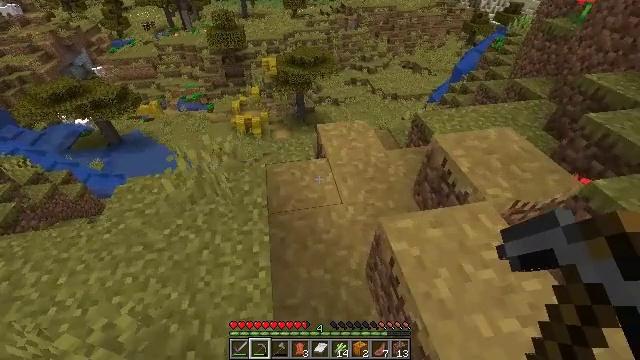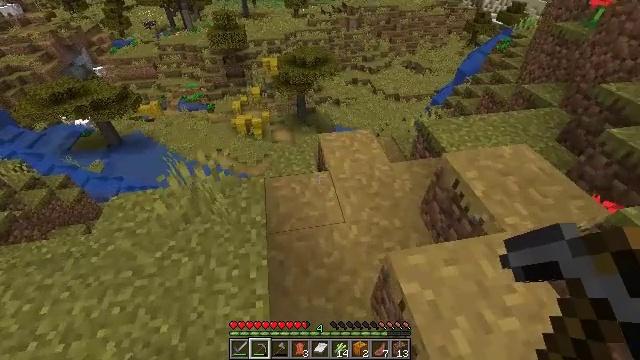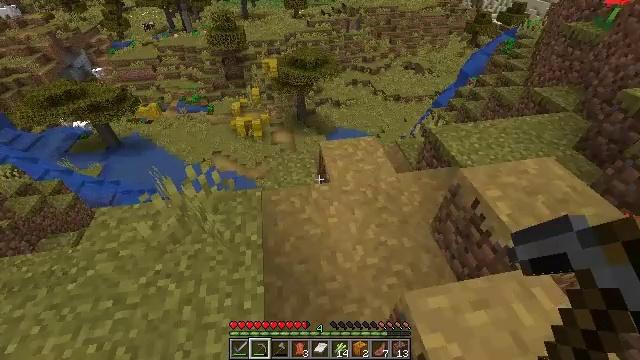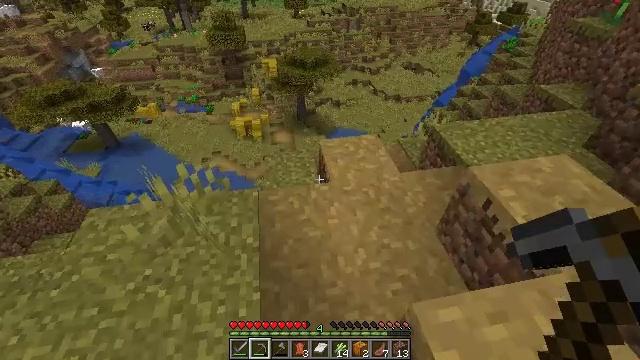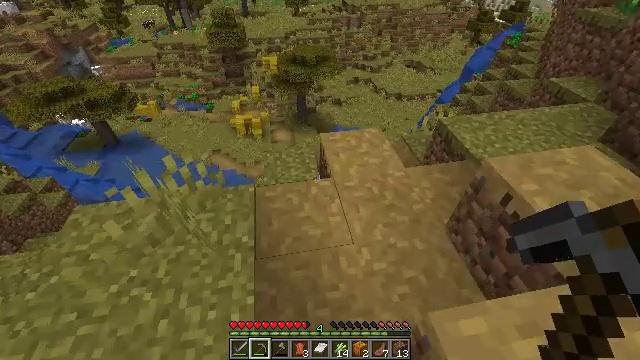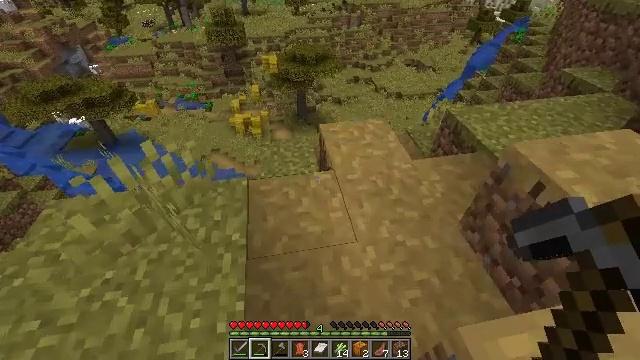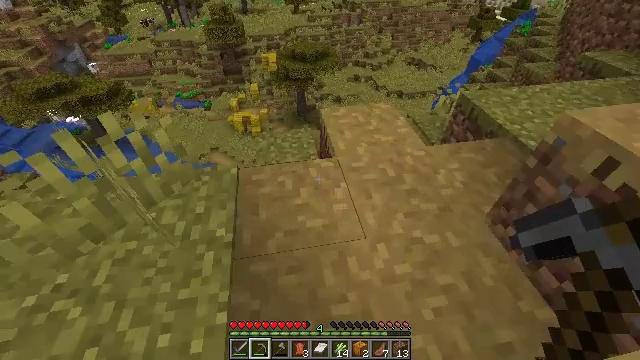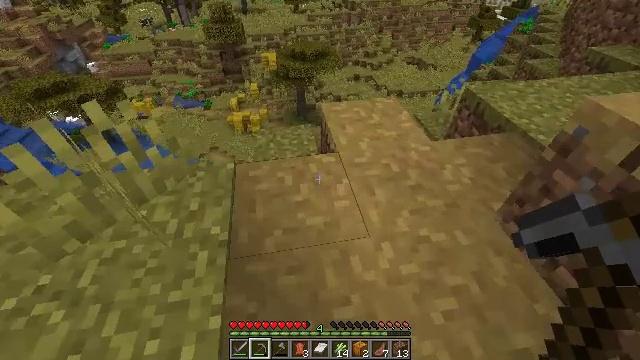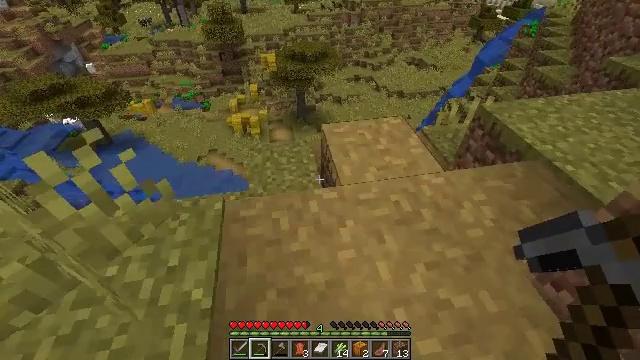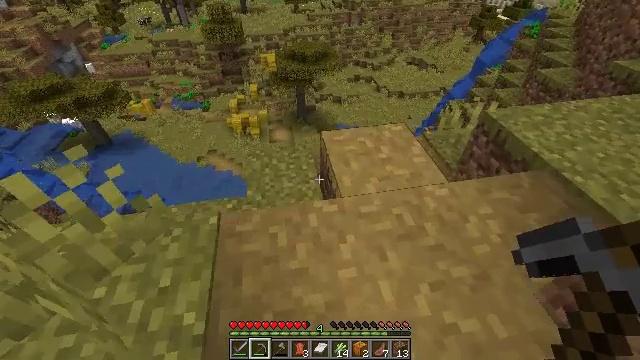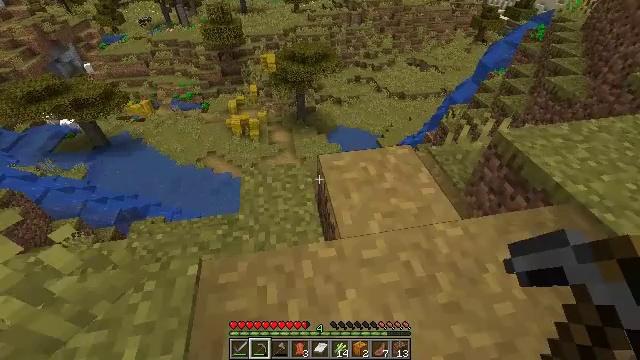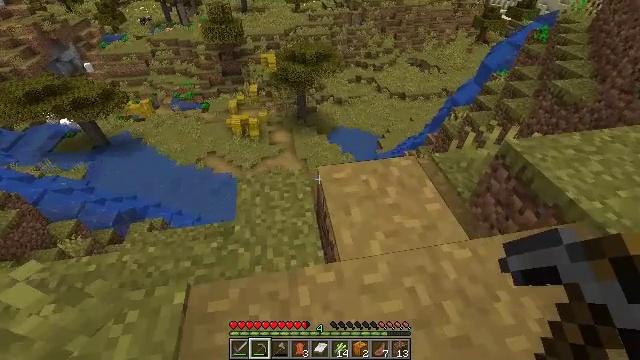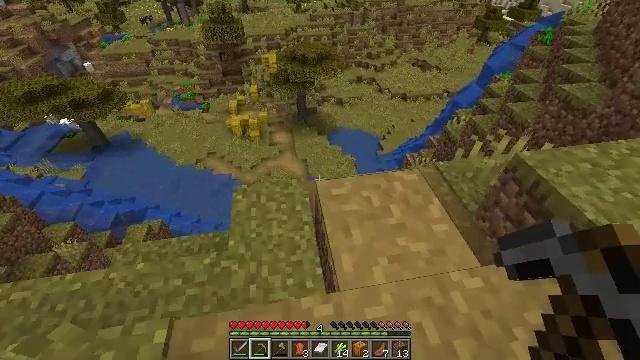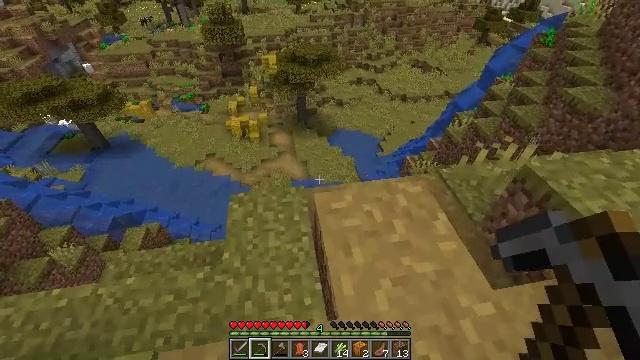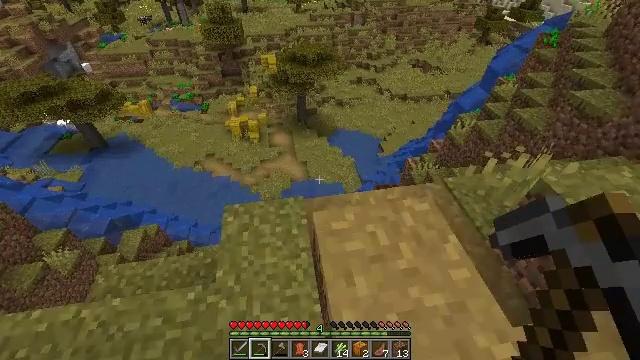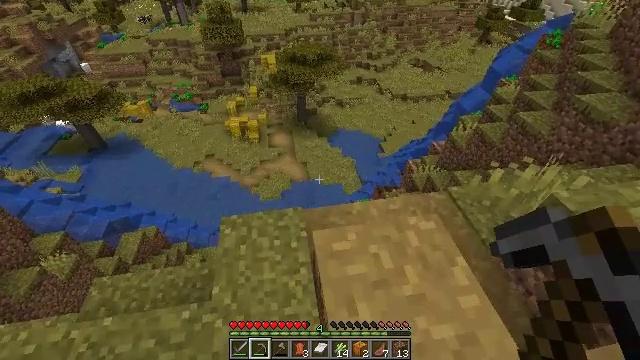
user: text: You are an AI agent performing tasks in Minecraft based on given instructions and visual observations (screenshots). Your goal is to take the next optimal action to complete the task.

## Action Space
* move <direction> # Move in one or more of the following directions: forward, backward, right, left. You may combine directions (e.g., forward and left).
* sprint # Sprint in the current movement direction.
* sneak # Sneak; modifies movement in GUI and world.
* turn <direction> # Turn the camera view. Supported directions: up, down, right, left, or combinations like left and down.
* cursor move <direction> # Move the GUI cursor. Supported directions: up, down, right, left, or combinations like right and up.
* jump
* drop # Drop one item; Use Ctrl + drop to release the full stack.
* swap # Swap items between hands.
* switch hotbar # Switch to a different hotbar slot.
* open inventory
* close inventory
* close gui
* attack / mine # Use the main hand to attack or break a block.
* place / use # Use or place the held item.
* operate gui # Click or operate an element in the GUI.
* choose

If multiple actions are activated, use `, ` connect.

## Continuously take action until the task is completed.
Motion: motion action
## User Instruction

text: Gather hay blocks from the farm.
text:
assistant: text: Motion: move forward
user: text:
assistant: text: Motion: move forward
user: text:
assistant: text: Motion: move forward
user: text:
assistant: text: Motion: move forward
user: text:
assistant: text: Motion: move forward
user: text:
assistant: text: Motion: move forward
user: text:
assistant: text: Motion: move forward
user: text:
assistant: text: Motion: move forward
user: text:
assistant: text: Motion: move forward
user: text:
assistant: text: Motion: move forward
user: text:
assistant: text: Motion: move forward
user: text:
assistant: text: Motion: move forward
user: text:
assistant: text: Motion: move forward
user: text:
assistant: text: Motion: move forward
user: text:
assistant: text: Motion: move forward
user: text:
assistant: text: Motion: move forward
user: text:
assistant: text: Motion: move forward
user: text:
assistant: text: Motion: move forward
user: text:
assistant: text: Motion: move forward
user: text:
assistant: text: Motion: no_op
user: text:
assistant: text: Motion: turn left
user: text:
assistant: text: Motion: no_op
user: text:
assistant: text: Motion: no_op
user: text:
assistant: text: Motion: no_op
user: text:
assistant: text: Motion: no_op
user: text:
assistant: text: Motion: no_op
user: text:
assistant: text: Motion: no_op
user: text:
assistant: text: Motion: turn right and down
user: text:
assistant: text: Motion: no_op
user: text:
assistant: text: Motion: turn down